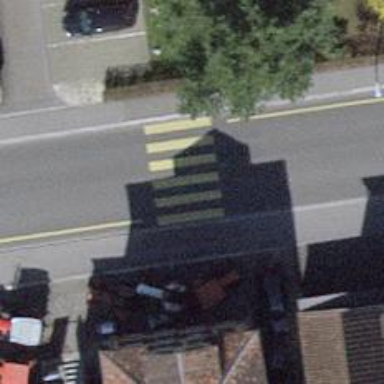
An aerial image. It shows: Marked zebra crossing on the road.